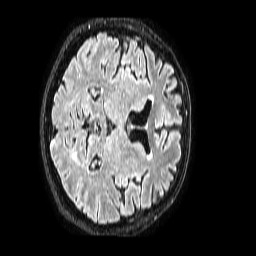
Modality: FLAIR
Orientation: axial
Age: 66
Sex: male
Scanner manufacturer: philips
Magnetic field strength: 1.5 T
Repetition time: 4.8 s
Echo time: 0.3 s